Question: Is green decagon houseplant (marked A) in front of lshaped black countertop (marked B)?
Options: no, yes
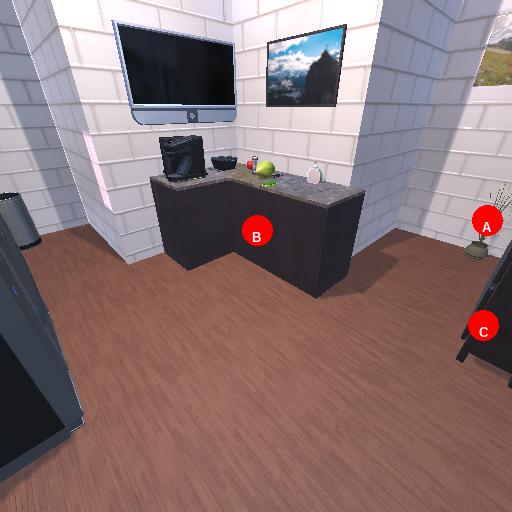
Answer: no